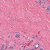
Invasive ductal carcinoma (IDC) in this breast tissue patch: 0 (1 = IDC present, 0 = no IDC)